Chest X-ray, AP view. Patient: 54 years old, sex F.
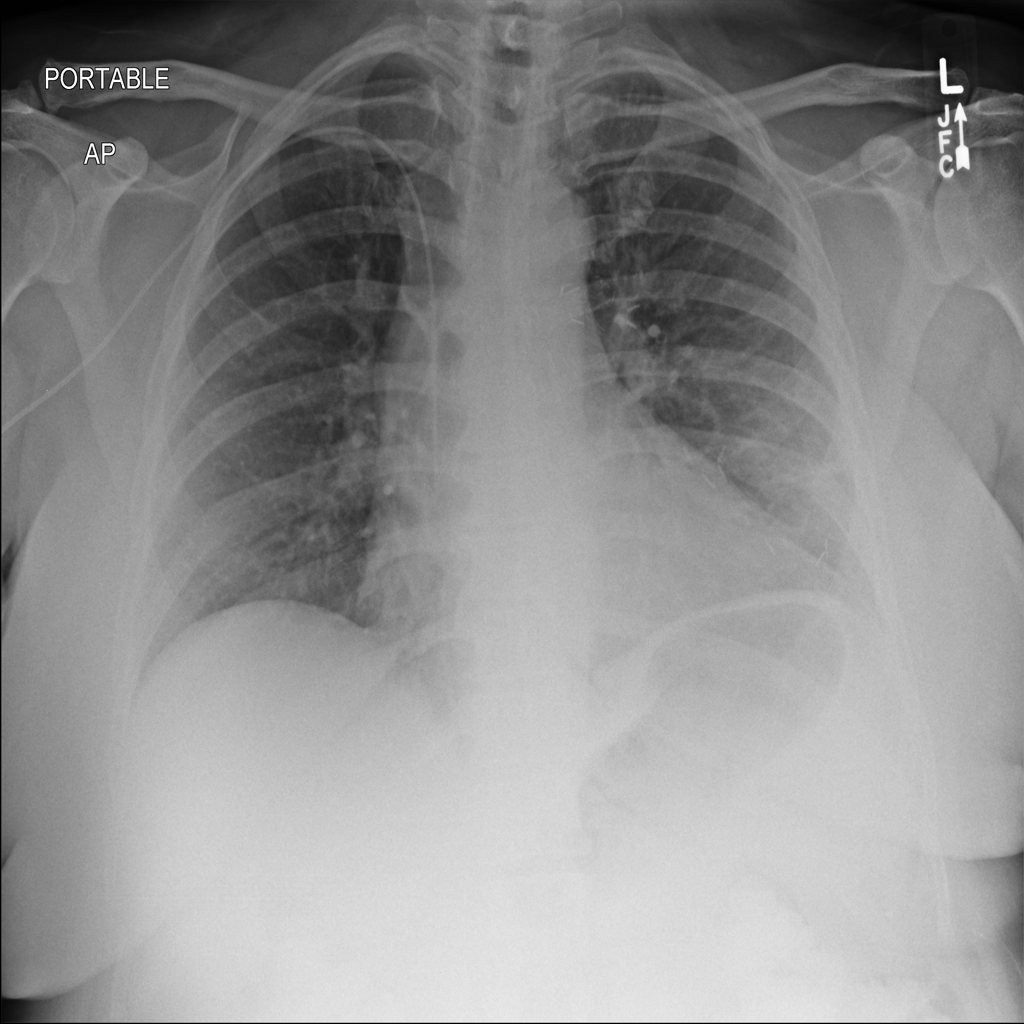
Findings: No Finding